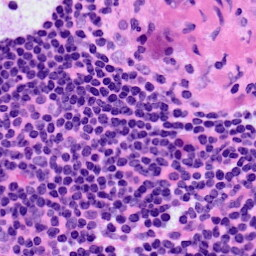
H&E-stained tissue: LymphNode